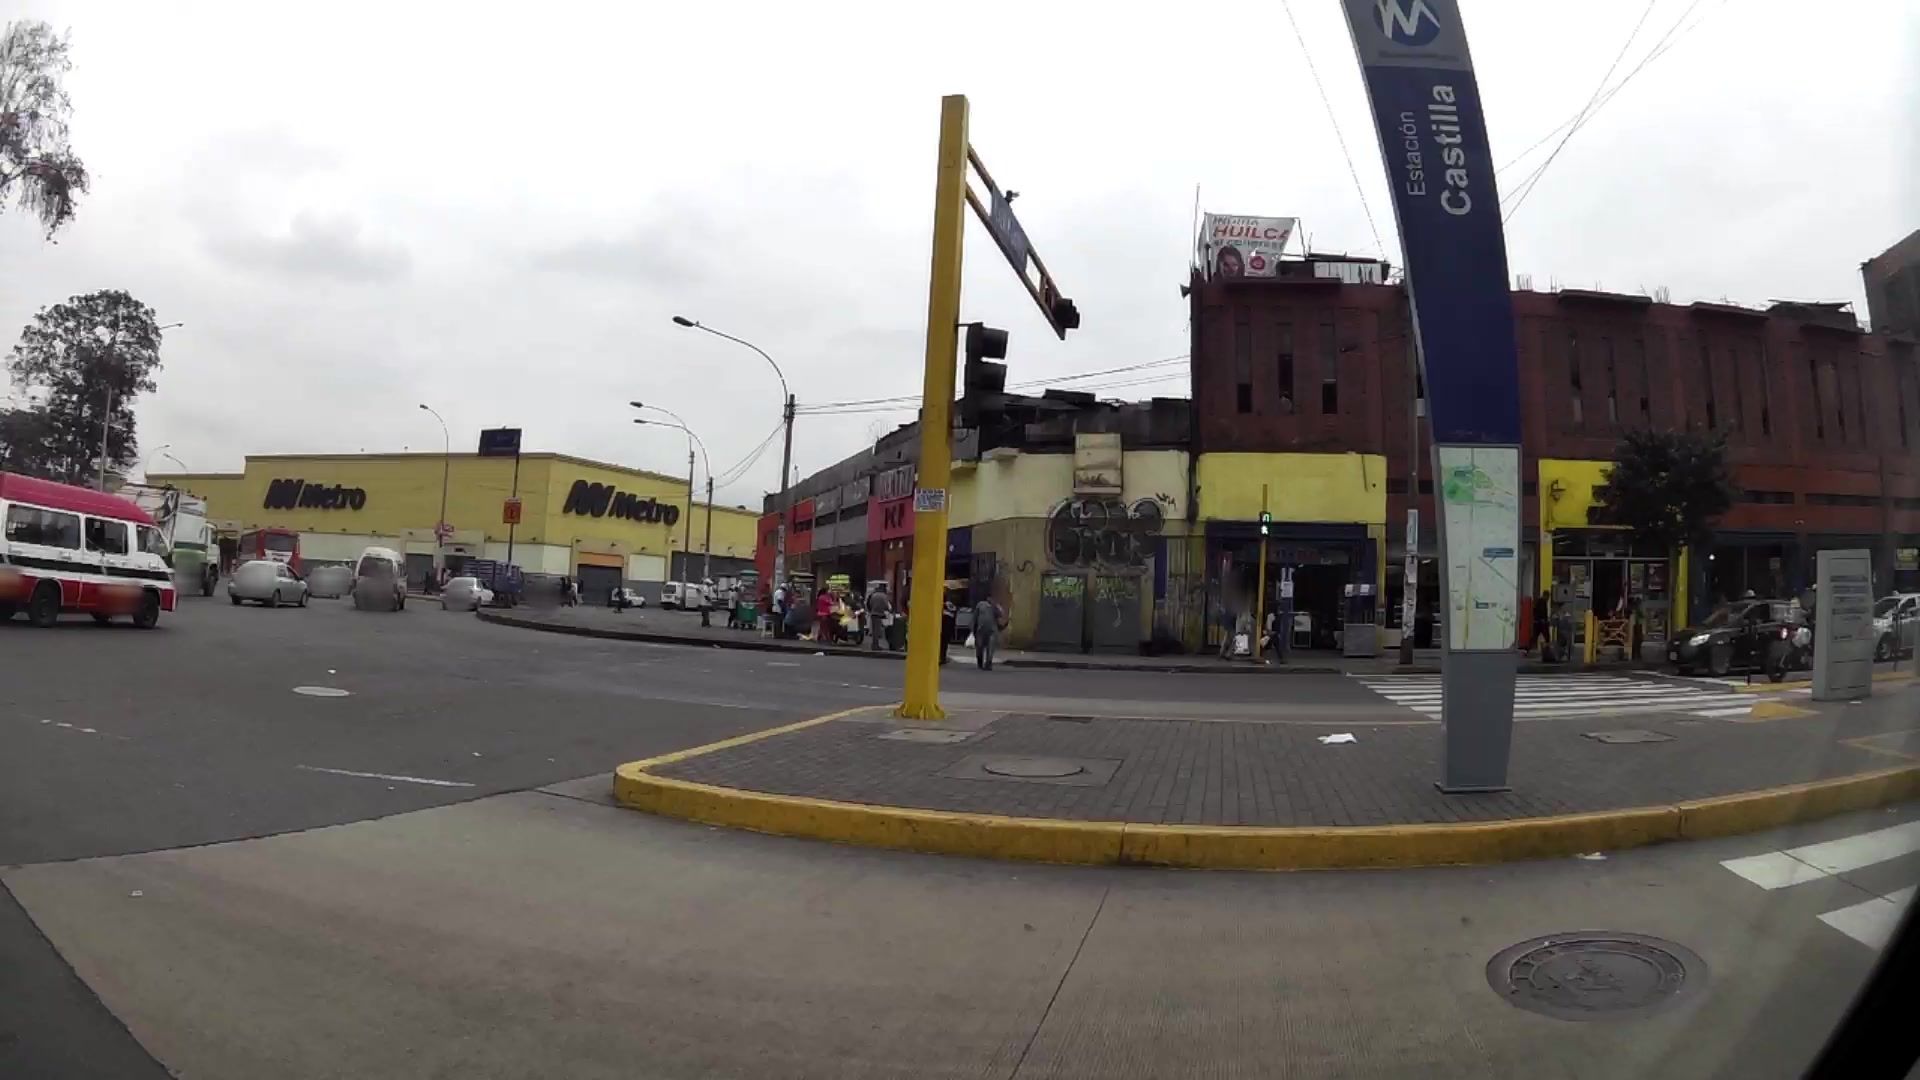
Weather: snowy
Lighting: day
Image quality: good
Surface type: driving surface
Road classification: service, busway
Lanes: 1.0
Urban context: urban centre
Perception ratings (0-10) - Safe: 5.72, Lively: 6.99, Beautiful: 4.72, Boring: 2.12, Depressing: 5.31, Wealthy: 0.93